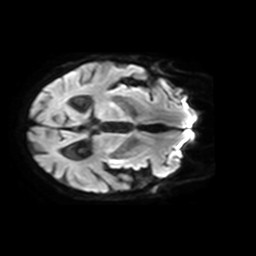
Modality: TRACE
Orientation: axial
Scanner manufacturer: philips
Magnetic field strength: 3 T
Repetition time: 3.131 s
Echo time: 0.076 s